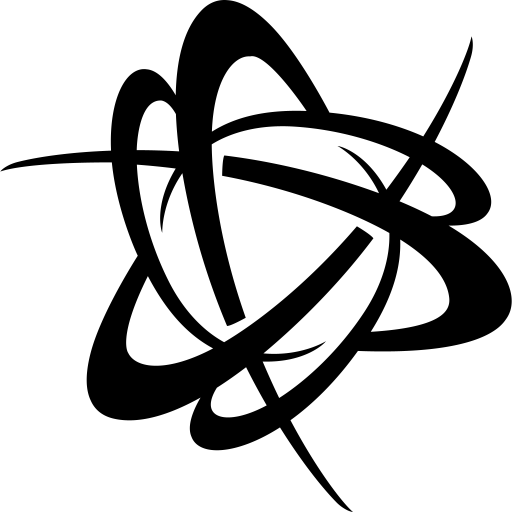
Tags: icon, FontAwesome, fa-icon, brand, battle, net